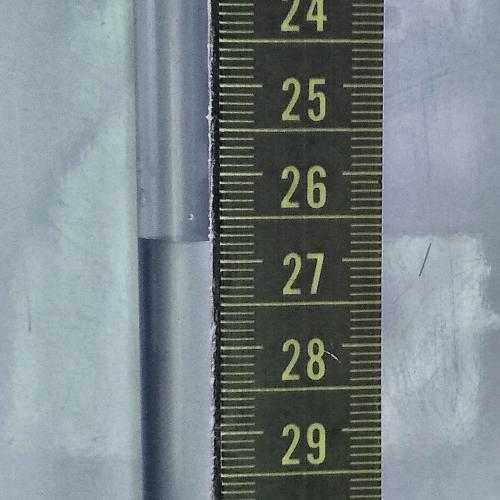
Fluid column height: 26.8 cm